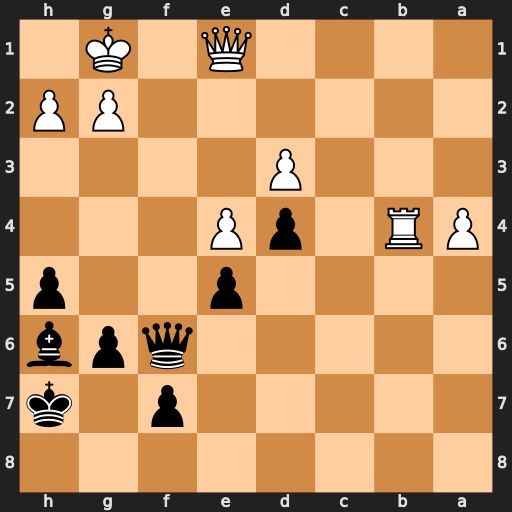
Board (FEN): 8/5p1k/5qpb/4p2p/PR1pP3/3P4/6PP/4Q1K1
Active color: b
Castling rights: -
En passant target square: -
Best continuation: Be3+ Kh1 Bd2 Qe2 Bxb4